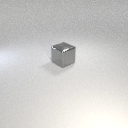
large gray metal cube